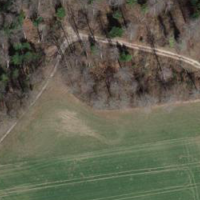
EUNIS habitat code: 44
Species observed at this site:
Prunus spinosa